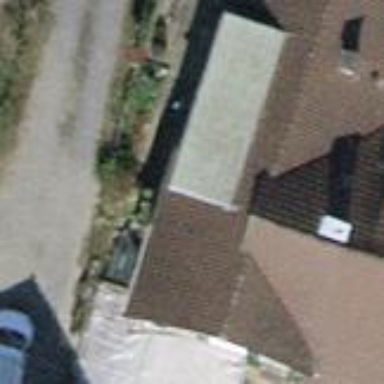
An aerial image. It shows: Terrace-style building with gabled roof.